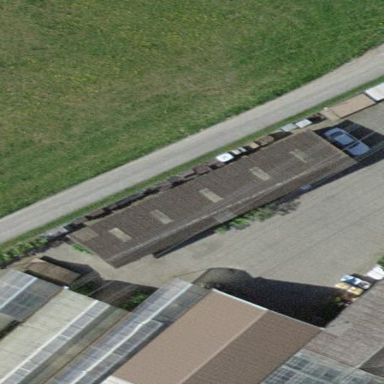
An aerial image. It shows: Barn.